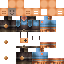
A male human skin with medium skin, wearing brown long hair dressed in a blue hoodie and brown pants, featuring a closed mouth.